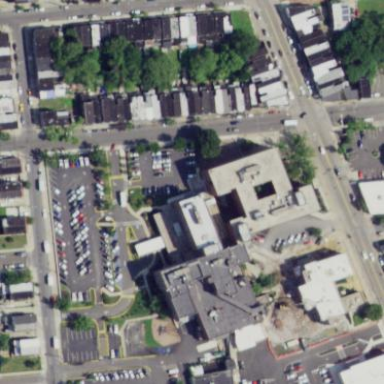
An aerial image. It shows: Hospital building.